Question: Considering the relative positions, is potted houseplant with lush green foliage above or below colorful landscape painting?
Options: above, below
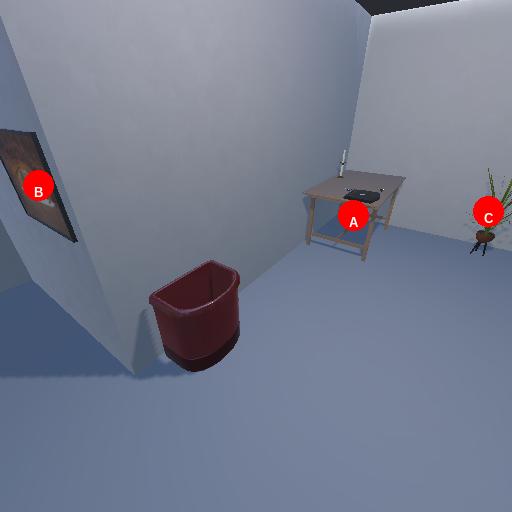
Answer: above